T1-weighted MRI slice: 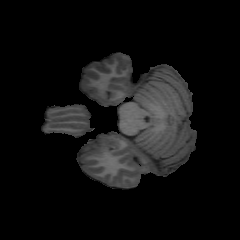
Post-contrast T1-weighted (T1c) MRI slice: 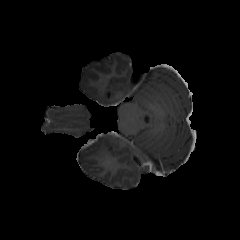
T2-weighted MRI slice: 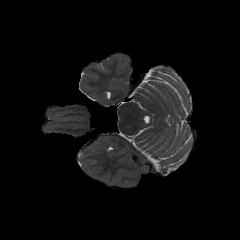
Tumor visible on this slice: no